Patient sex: M
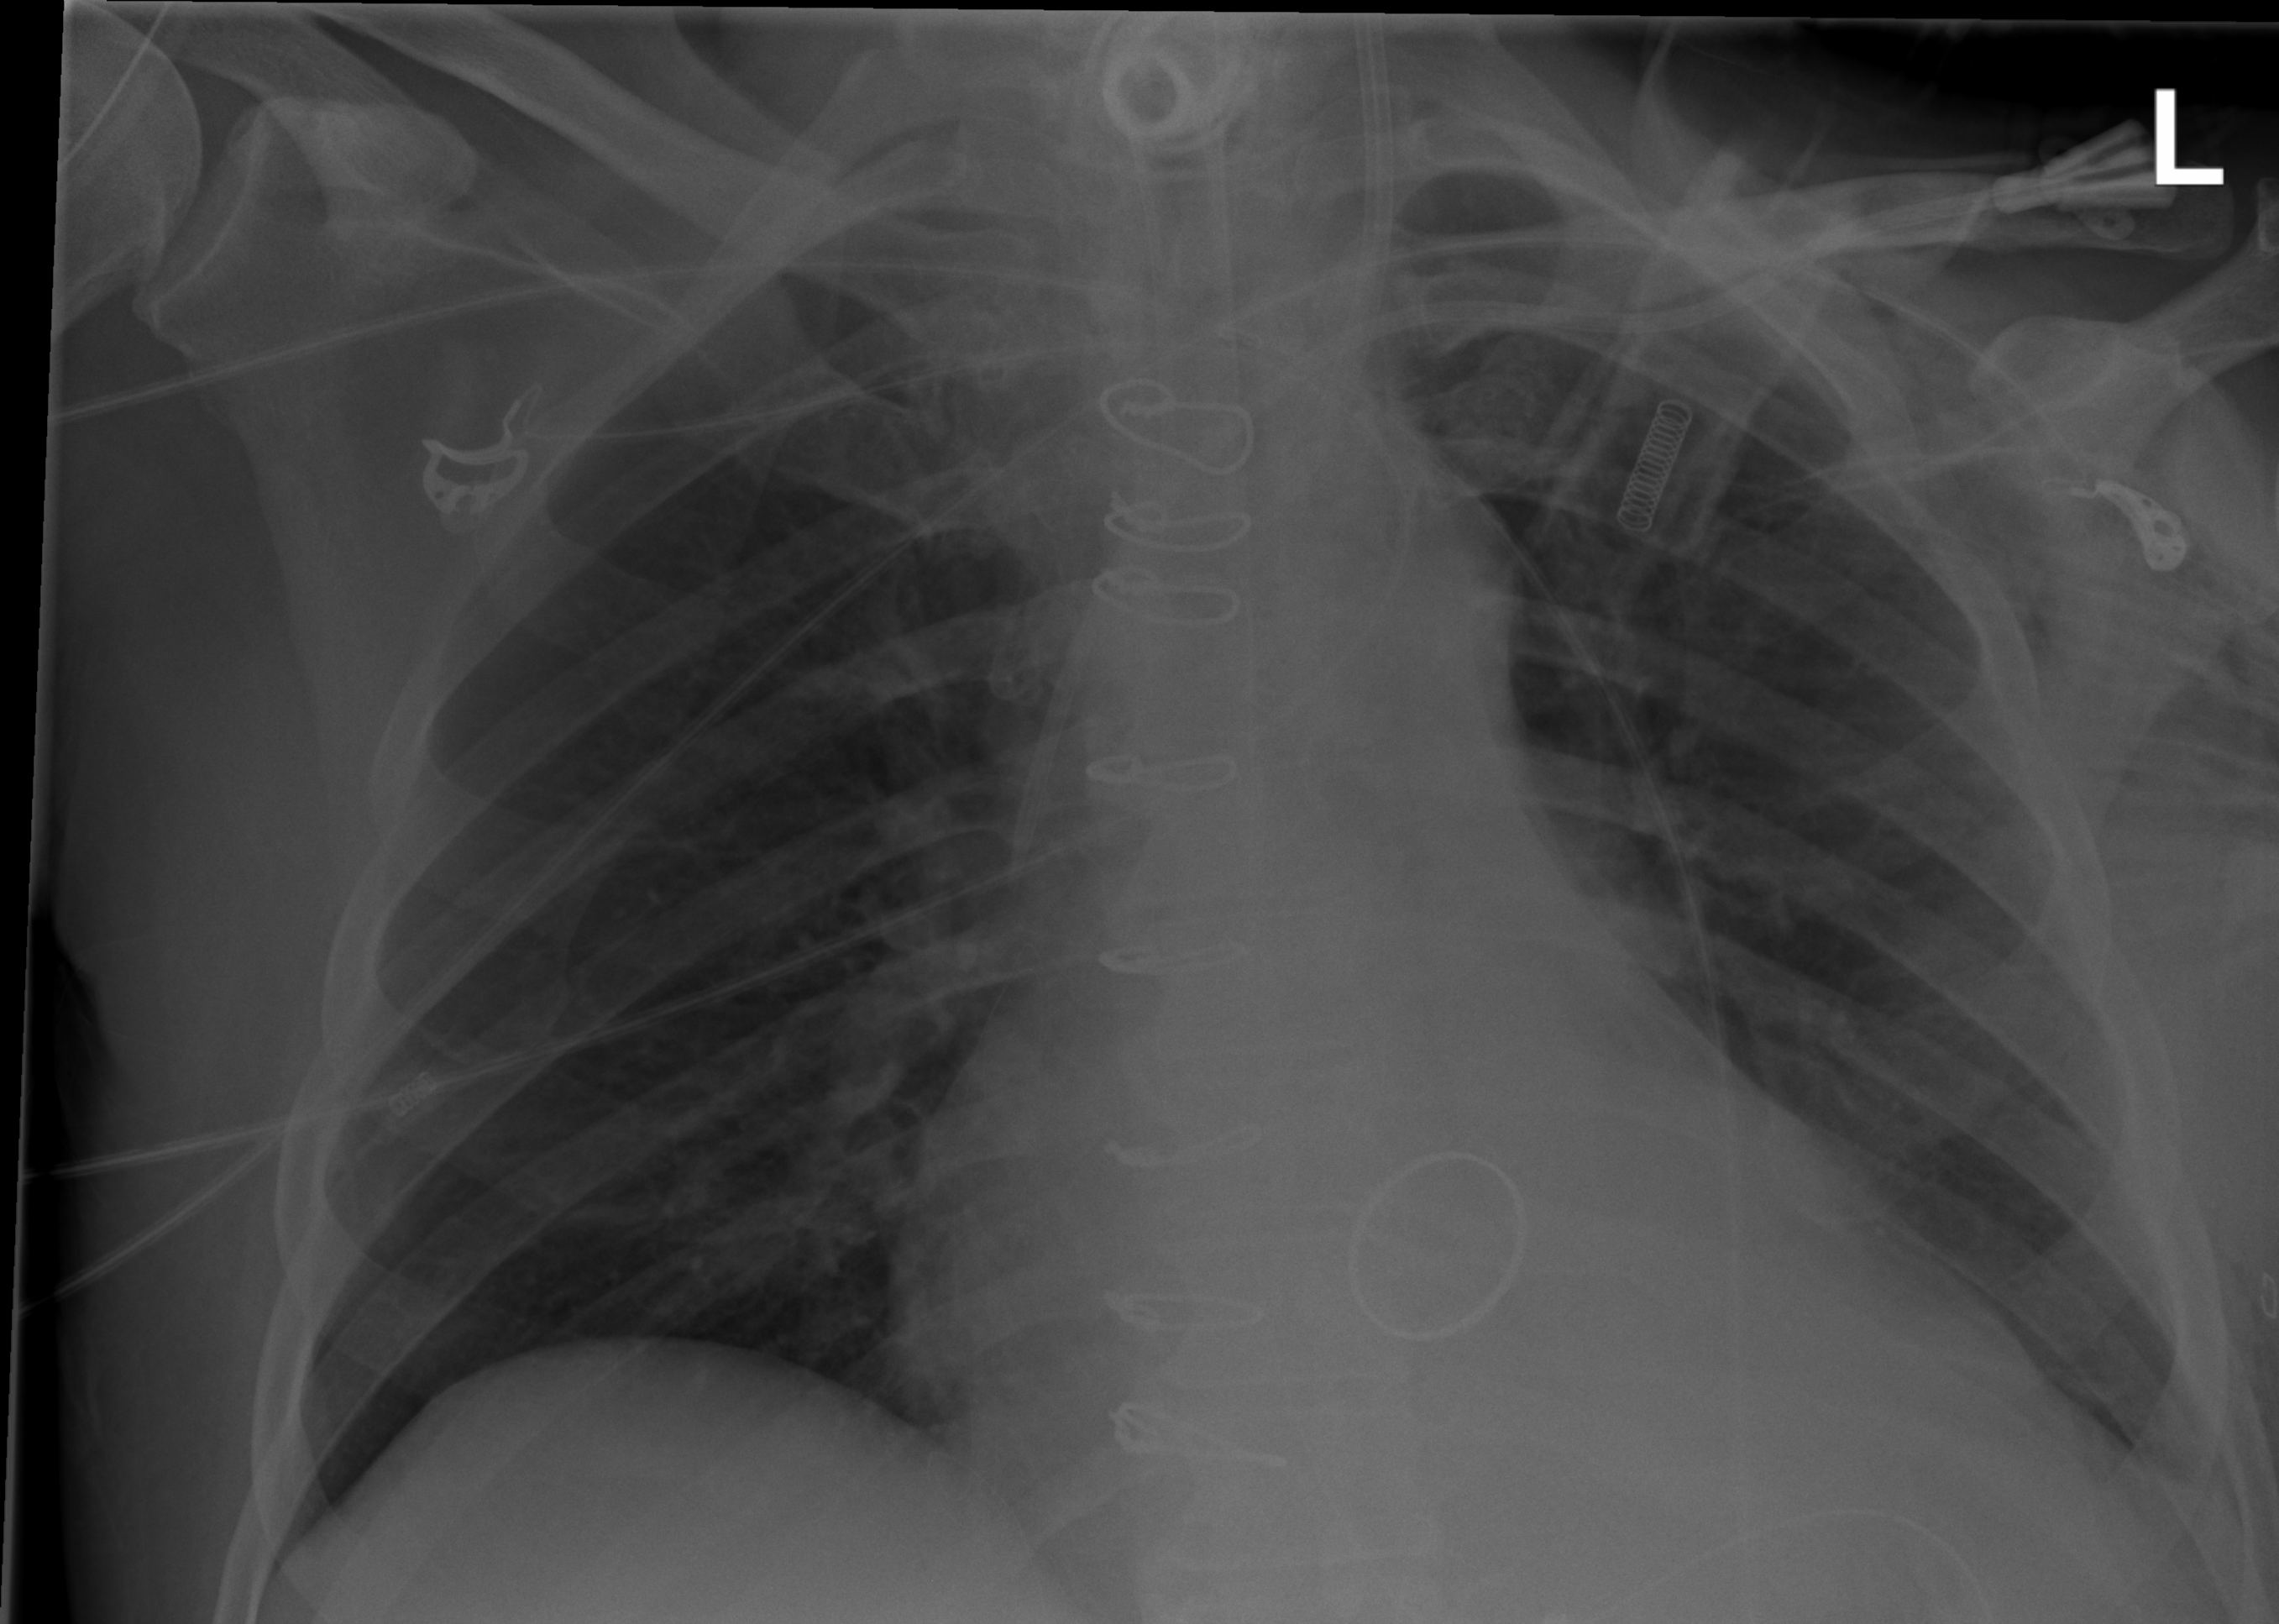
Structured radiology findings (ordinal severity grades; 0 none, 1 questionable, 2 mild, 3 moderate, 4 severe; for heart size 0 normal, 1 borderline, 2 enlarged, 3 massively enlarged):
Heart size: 0
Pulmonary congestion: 0
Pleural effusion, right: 0
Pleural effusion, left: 0
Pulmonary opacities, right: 0
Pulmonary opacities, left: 0
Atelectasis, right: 0
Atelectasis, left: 2